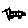
Label: car